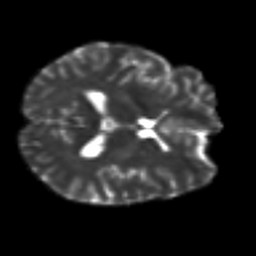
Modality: T2w
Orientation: axial
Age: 38
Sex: male
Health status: healthy
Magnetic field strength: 3 T
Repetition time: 8.4 s
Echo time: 0.0926 s